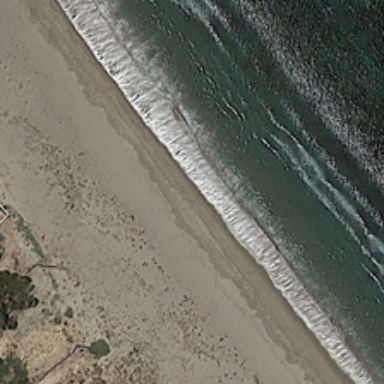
White waves in green ocean is near yellow beach and several green trees .